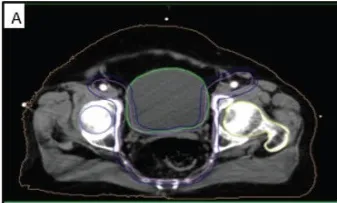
Contouring volumes of the pelvic lymph nodes in : the axial view.
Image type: radiology (ct)